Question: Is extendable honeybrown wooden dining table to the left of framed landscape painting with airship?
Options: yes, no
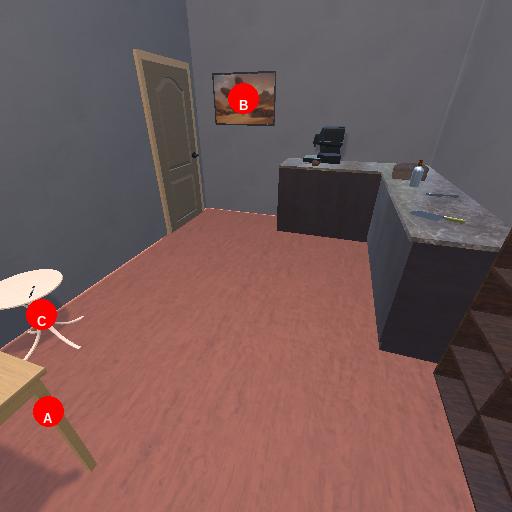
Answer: yes